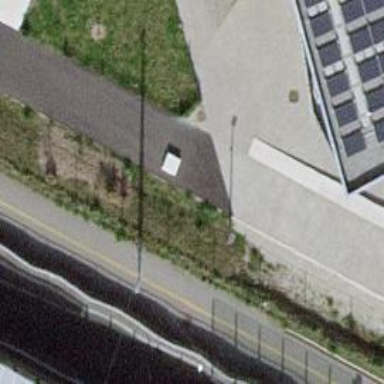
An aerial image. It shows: Concrete footway.